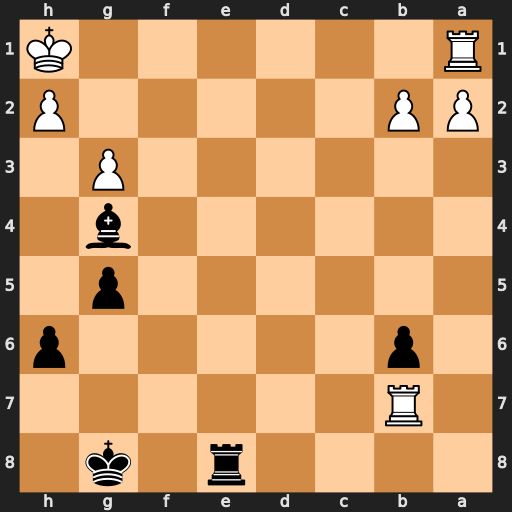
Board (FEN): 4r1k1/1R6/1p5p/6p1/6b1/6P1/PP5P/R6K
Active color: b
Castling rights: -
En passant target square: -
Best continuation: Bf3+ Kg1 Bxb7